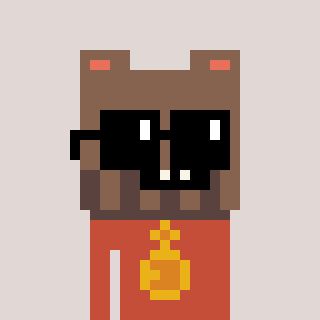
a pixel art character with square black sunglasses, a bear-shaped head and a rust-colored body on a warm background